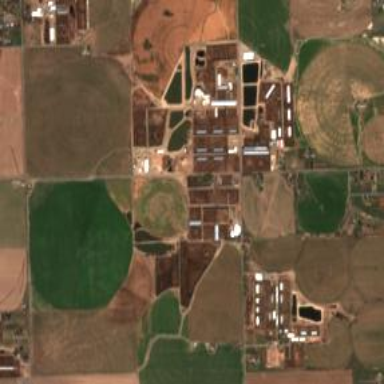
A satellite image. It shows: Feedlot within farmyard.